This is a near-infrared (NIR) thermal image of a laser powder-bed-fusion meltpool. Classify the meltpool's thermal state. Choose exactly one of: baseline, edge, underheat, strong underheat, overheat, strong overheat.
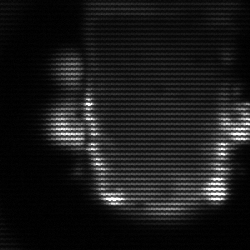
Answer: baseline